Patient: sex M, age 47
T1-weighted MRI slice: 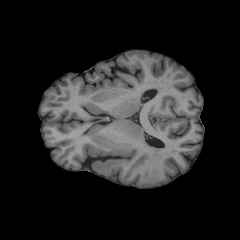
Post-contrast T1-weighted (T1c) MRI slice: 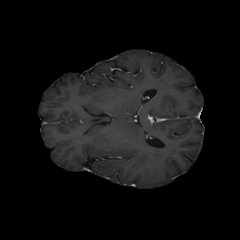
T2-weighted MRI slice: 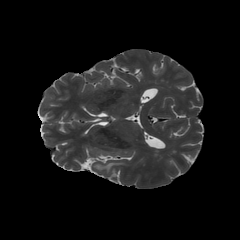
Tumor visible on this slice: yes
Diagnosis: Glioblastoma, IDH-wildtype
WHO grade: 4